Question: Why does the CSS3 pseudo-element 'selection' not change all parts of the highlight? As you can see in this screenshot I have selected part of the page, and parts of the selection are the default bright blue color:

This is the CSS that I'm using, it is at the top of my CSS file:
'''
::selection { background: #3B3B3B; color: #fff; }
::-moz-selection { background: #3B3B3B; color: #fff; }
'''
It seems like the highlight for inputs (text, checkboxes, etc.) and white space does not change. Does anyone know why this is, and is there a way to change it for part of the page so the highlight color is consistent? I'm using Chrome.
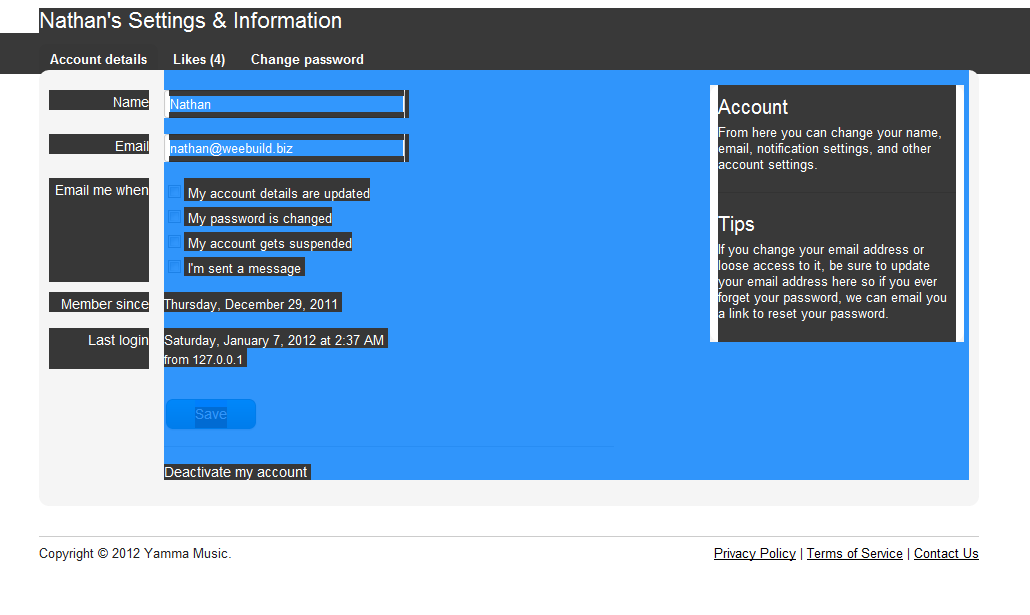
Answer: The '::selection' pseudo-element doesn't work properly in Chrome/Safari. '<input>' elements will be the standard highlight color. It's a very old and still outstanding bug:
<URL>
The only workaround I've been able to come up with is using 'contenteditable' elements instead of '<input>' elements.
Here's a demo I created: <URL>
And a post I wrote about it: <URL>